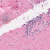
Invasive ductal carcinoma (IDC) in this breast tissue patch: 0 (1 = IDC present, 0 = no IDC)